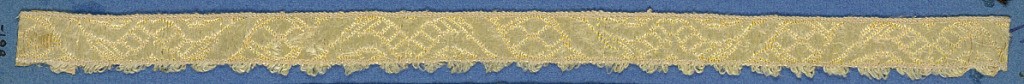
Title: Trimming
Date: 19th century
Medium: silk Technique: woven
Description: Yellow and white trimming fragment in a design of an open flower alternating with a scrolling leaf ornament; one picot edge.